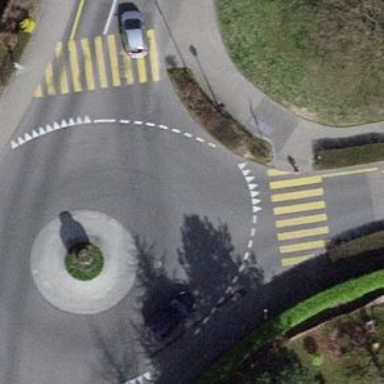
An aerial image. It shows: Tertiary road circling roundabout with trolley wires.